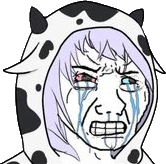
Label: 5_Crying_Wojak